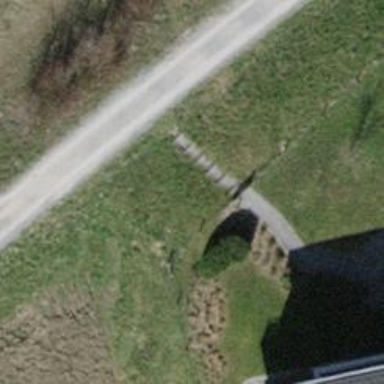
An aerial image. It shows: Road with steps.